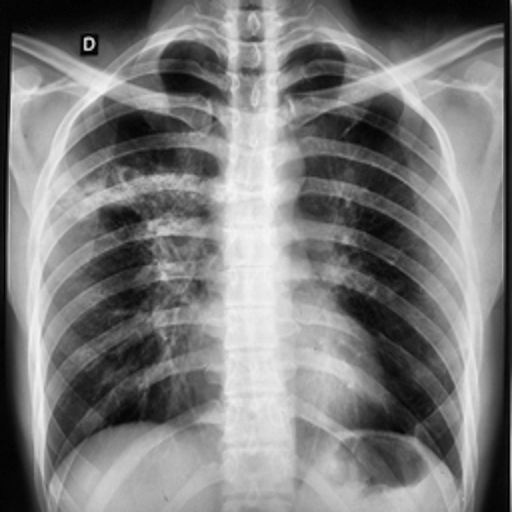
Finding: TUBERCULOSIS